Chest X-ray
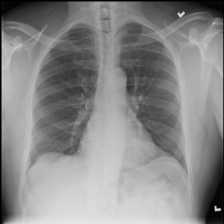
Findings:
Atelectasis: positive
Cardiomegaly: negative
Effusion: negative
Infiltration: negative
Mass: negative
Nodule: negative
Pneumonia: negative
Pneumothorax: negative
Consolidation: negative
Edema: negative
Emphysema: negative
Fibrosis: negative
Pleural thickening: negative
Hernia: negative